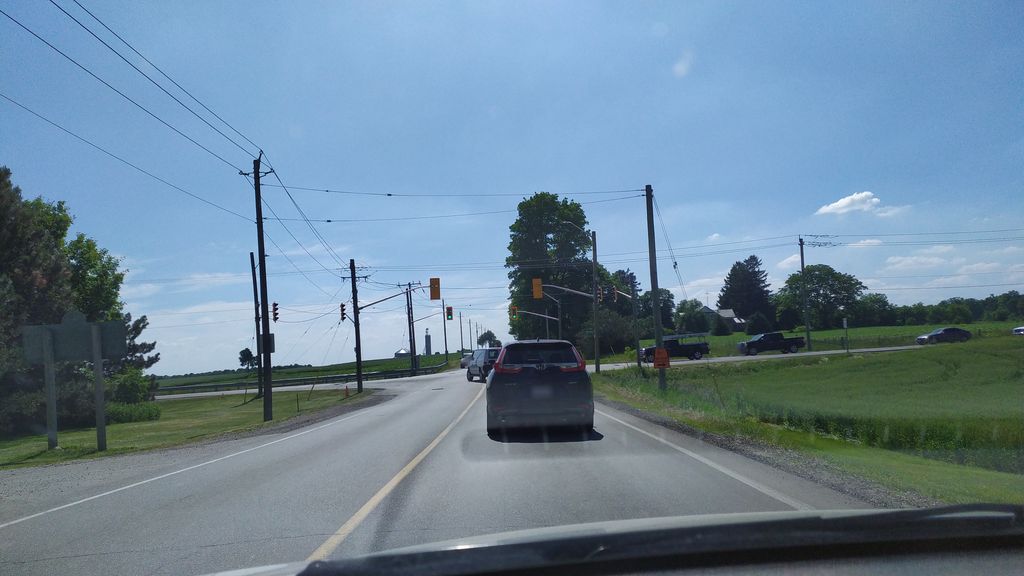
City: kitchener-waterloo